【题型】证明题　【知识点】立体几何　【难度】medium
如图所示，在六棱锥$P-ABCDEF$中，$PA \perp$平面$ABCDEF$，六边形$ABCDEF$是边长为3的正六边形，$PA=6$，$M$是$PE$上靠近点$E$
的三等分点.

\noindent (1) 证明：$DE \perp$平面$PAE$
；

\noindent (2) 求直线$PC$与平面$ADM$
所成角的正弦值.
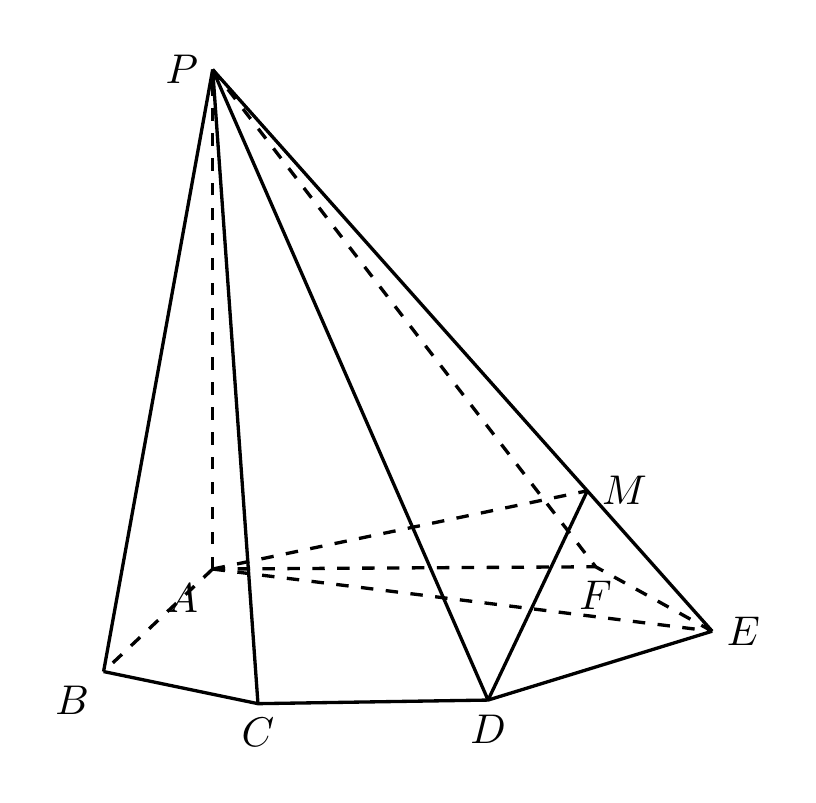
【解答】
【解】（1）因为$PA \perp$平面$ABCDEF$，$DE \subset$平面$ABCDEF$，所以$PA \perp DE$.\\
因为六边形
$ABCDEF$是边长为3的正六边形，所以$\angle BAF = \angle AFE = 120^\circ$，$FA = FE$，\\
故
$\angle FAE = \angle FEA = 30^\circ$，因此$\angle BAE = \angle BAF - \angle FAE = 120^\circ - 30^\circ = 90^\circ$，\\
所以
$DE \perp AE$.\\
又
$PA \cap AE = A$，$PA \subset$平面$PAE$，$AE \subset$平面$PAE$，故$DE \perp$平面$PAE$
.

\vspace{0.3cm}

\noindent （2）以点$A$为坐标原点，以$AB$所在的直线为$x$轴，以$AE$所在的直线为$y$轴，以$PA$所在的直线为$z$轴，建立如图所示的空间直角坐标系.\\
则
$P(0,0,6)$，$B(3,0,0)$，$E(0,3\sqrt{3},0)$，$M(0,2\sqrt{3},2)$，$D(3,3\sqrt{3},0)$，$C\left(\frac{9}{2},\frac{3\sqrt{3}}{2},0\right)$，\\
$\overrightarrow{MD}=(3,\sqrt{3},-2)$，$\overrightarrow{AD}=(3,3\sqrt{3},0)$.\\
设平面
$ADM$的一个法向量为$\vec{n}=(x,y,z)$，\\
所以
\[
\begin
{cases}
\vec{n}\cdot\overrightarrow{AD}=3x+3\sqrt{3}y=0 \\
\vec{n}\cdot\overrightarrow{MD}=3x+\sqrt
{3}y-2z=0
\end
{cases}
\]
令
$x=\sqrt{3}$
，得
\[
\begin
{cases}
y=-1
\\
z=
\sqrt
{3}
\end
{cases}
\]
即平面
$ADM$的一个法向量为$\vec{n}=(\sqrt{3},-1,\sqrt{3})$，\\
$\overrightarrow{PC}=\left(\frac{9}{2},\frac{3\sqrt{3}}{2},-6\right)$，\\
所以直线
$PC$和平面$ADM$
所成角的正弦值为
\[
\sin\theta = |\cos\langle\overrightarrow{PC},\vec{n}\rangle| = \frac{|\overrightarrow{PC}\cdot\vec{n}|}{|\overrightarrow{PC}|\cdot|\vec{n}|} = \frac{\left|\sqrt{3}\times\frac{9}{2}+\frac{3\sqrt{3}}{2}\times(-1)-6\sqrt{3}\right|}{\sqrt{(\sqrt{3})^2+(-1)^2+(\sqrt{3})^2}\times\sqrt{\left(\frac{9}{2}\right)^2+\left(\frac{3\sqrt{3}}{2}\right)^2+(-6)^2}} = \frac{\sqrt
{3}}{7}
\]

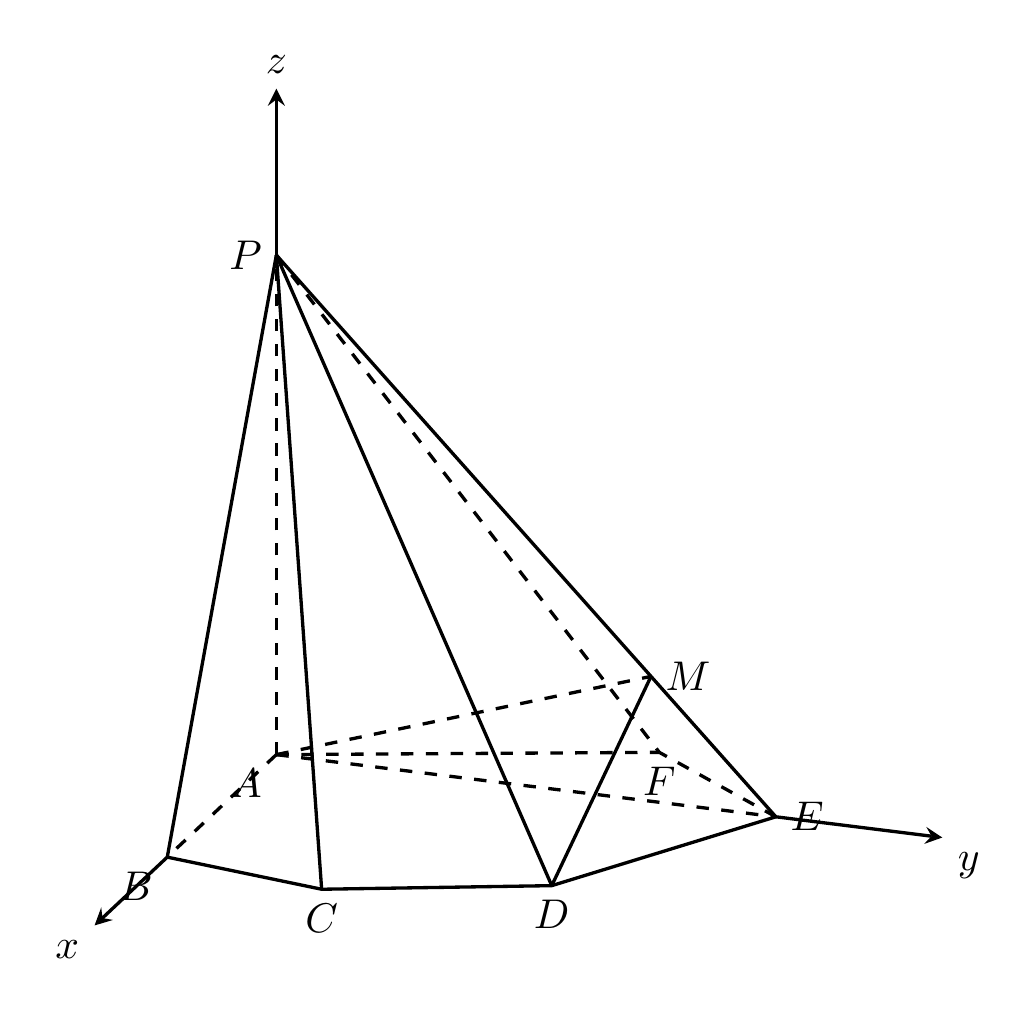